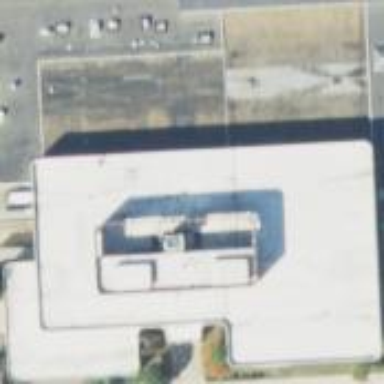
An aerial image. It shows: Department store.